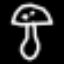
Label: mushroom